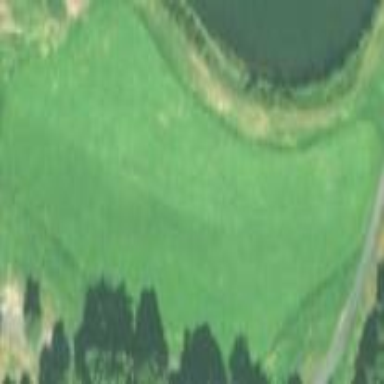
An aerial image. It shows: Golf fairway surrounded by grass.